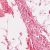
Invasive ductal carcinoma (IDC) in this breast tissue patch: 0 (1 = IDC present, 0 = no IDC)